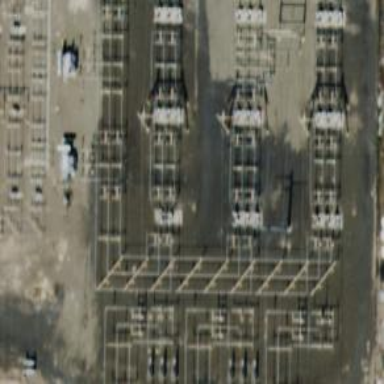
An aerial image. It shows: Outdoor power substation with fence surrounding it. The substation operates at the transmission level.